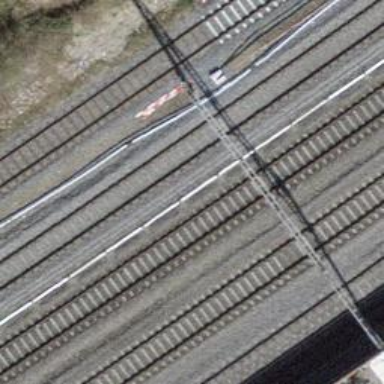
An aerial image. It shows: Single-track electrified railway with contact line.